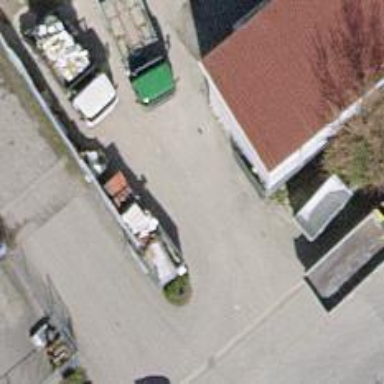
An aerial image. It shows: Driveway leading to service road.